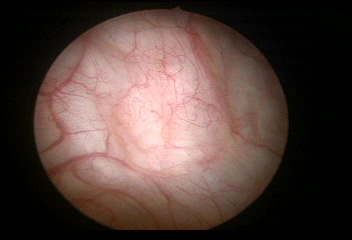
Modality: WLC
Class: Normal mucosa
Bladder cancer association: No